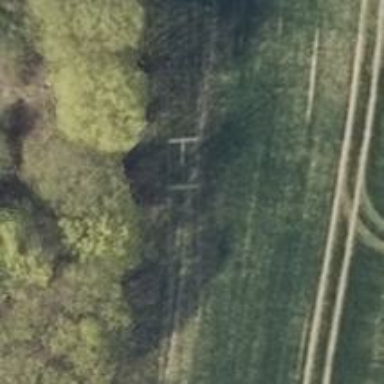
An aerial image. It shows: Power pole.